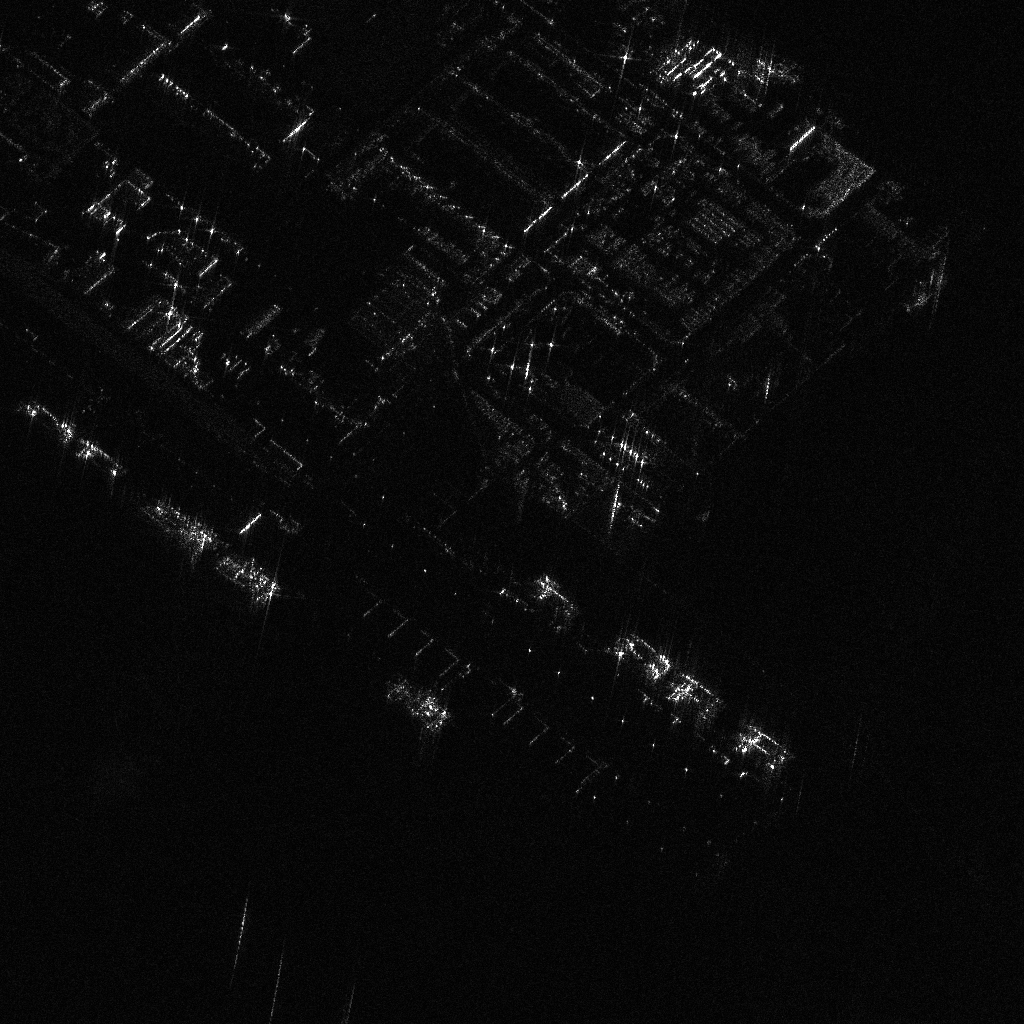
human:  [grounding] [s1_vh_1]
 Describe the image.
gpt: In the satellite image, there is  <ref>2 medium container </ref> <box>[[2, 39, 7, 41, 39], [6, 43, 12, 45, 44]]</box> located at left,  <ref>1 large container </ref> <box>[[72, 4, 78, 7, 34]]</box> located at top right,  <ref>2 large container </ref> <box>[[12, 49, 21, 53, 43], [19, 55, 28, 58, 43]]</box> located at left,  <ref>1 large container </ref> <box>[[36, 66, 45, 70, 43]]</box> located at center.